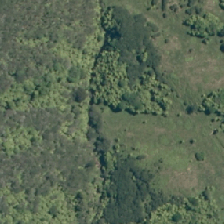
Land cover: low_producing_grassland